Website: lowes
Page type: stored-credit-cards
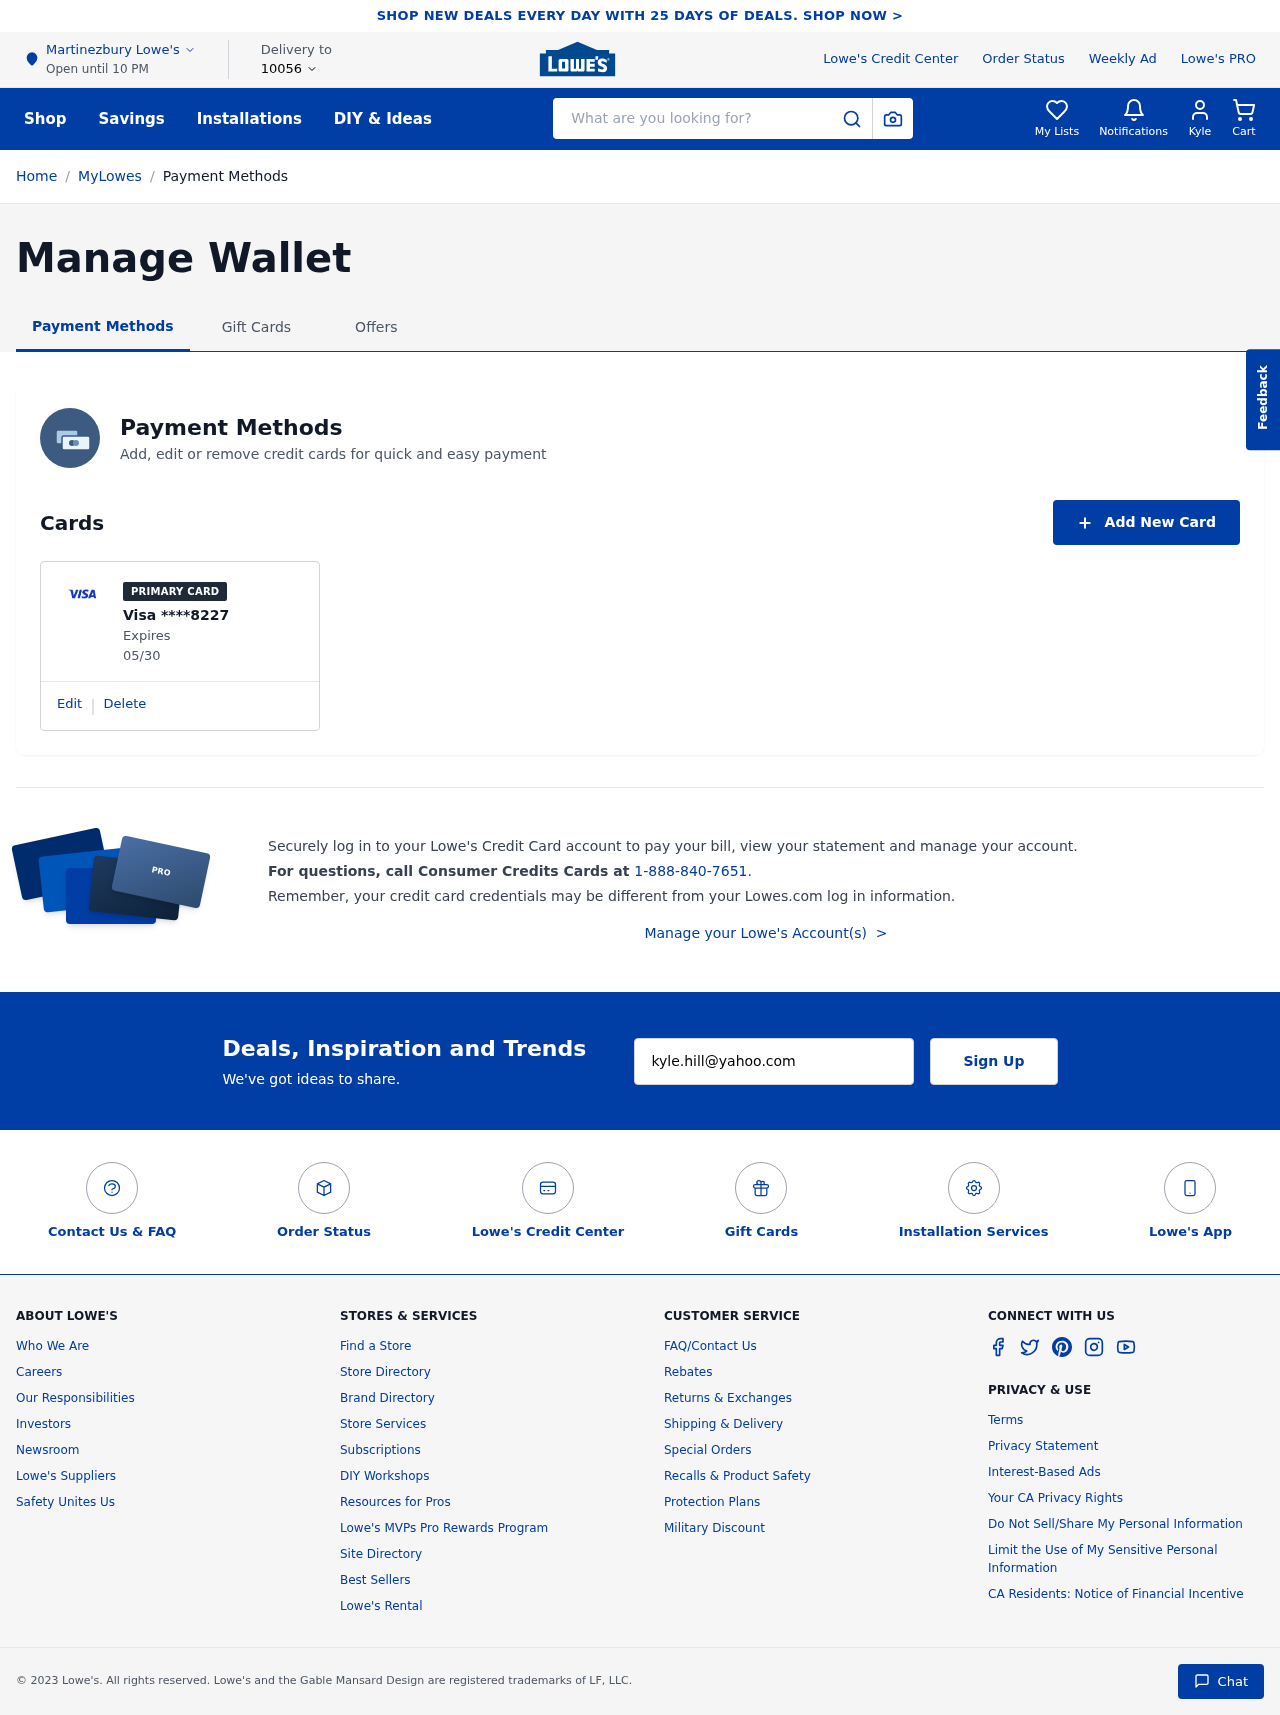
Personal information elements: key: PII_CARD_EXPIRY
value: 05/30
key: PII_CARD_LAST4
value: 8227
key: PII_CARD_TYPE
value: Visa
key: PII_CITY
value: Martinezbury
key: PII_EMAIL
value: kyle.hill@yahoo.com
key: PII_FIRSTNAME
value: Kyle
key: PII_POSTCODE
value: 10056
Search elements: key: HEADER_SEARCH
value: What are you looking for?